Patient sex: M
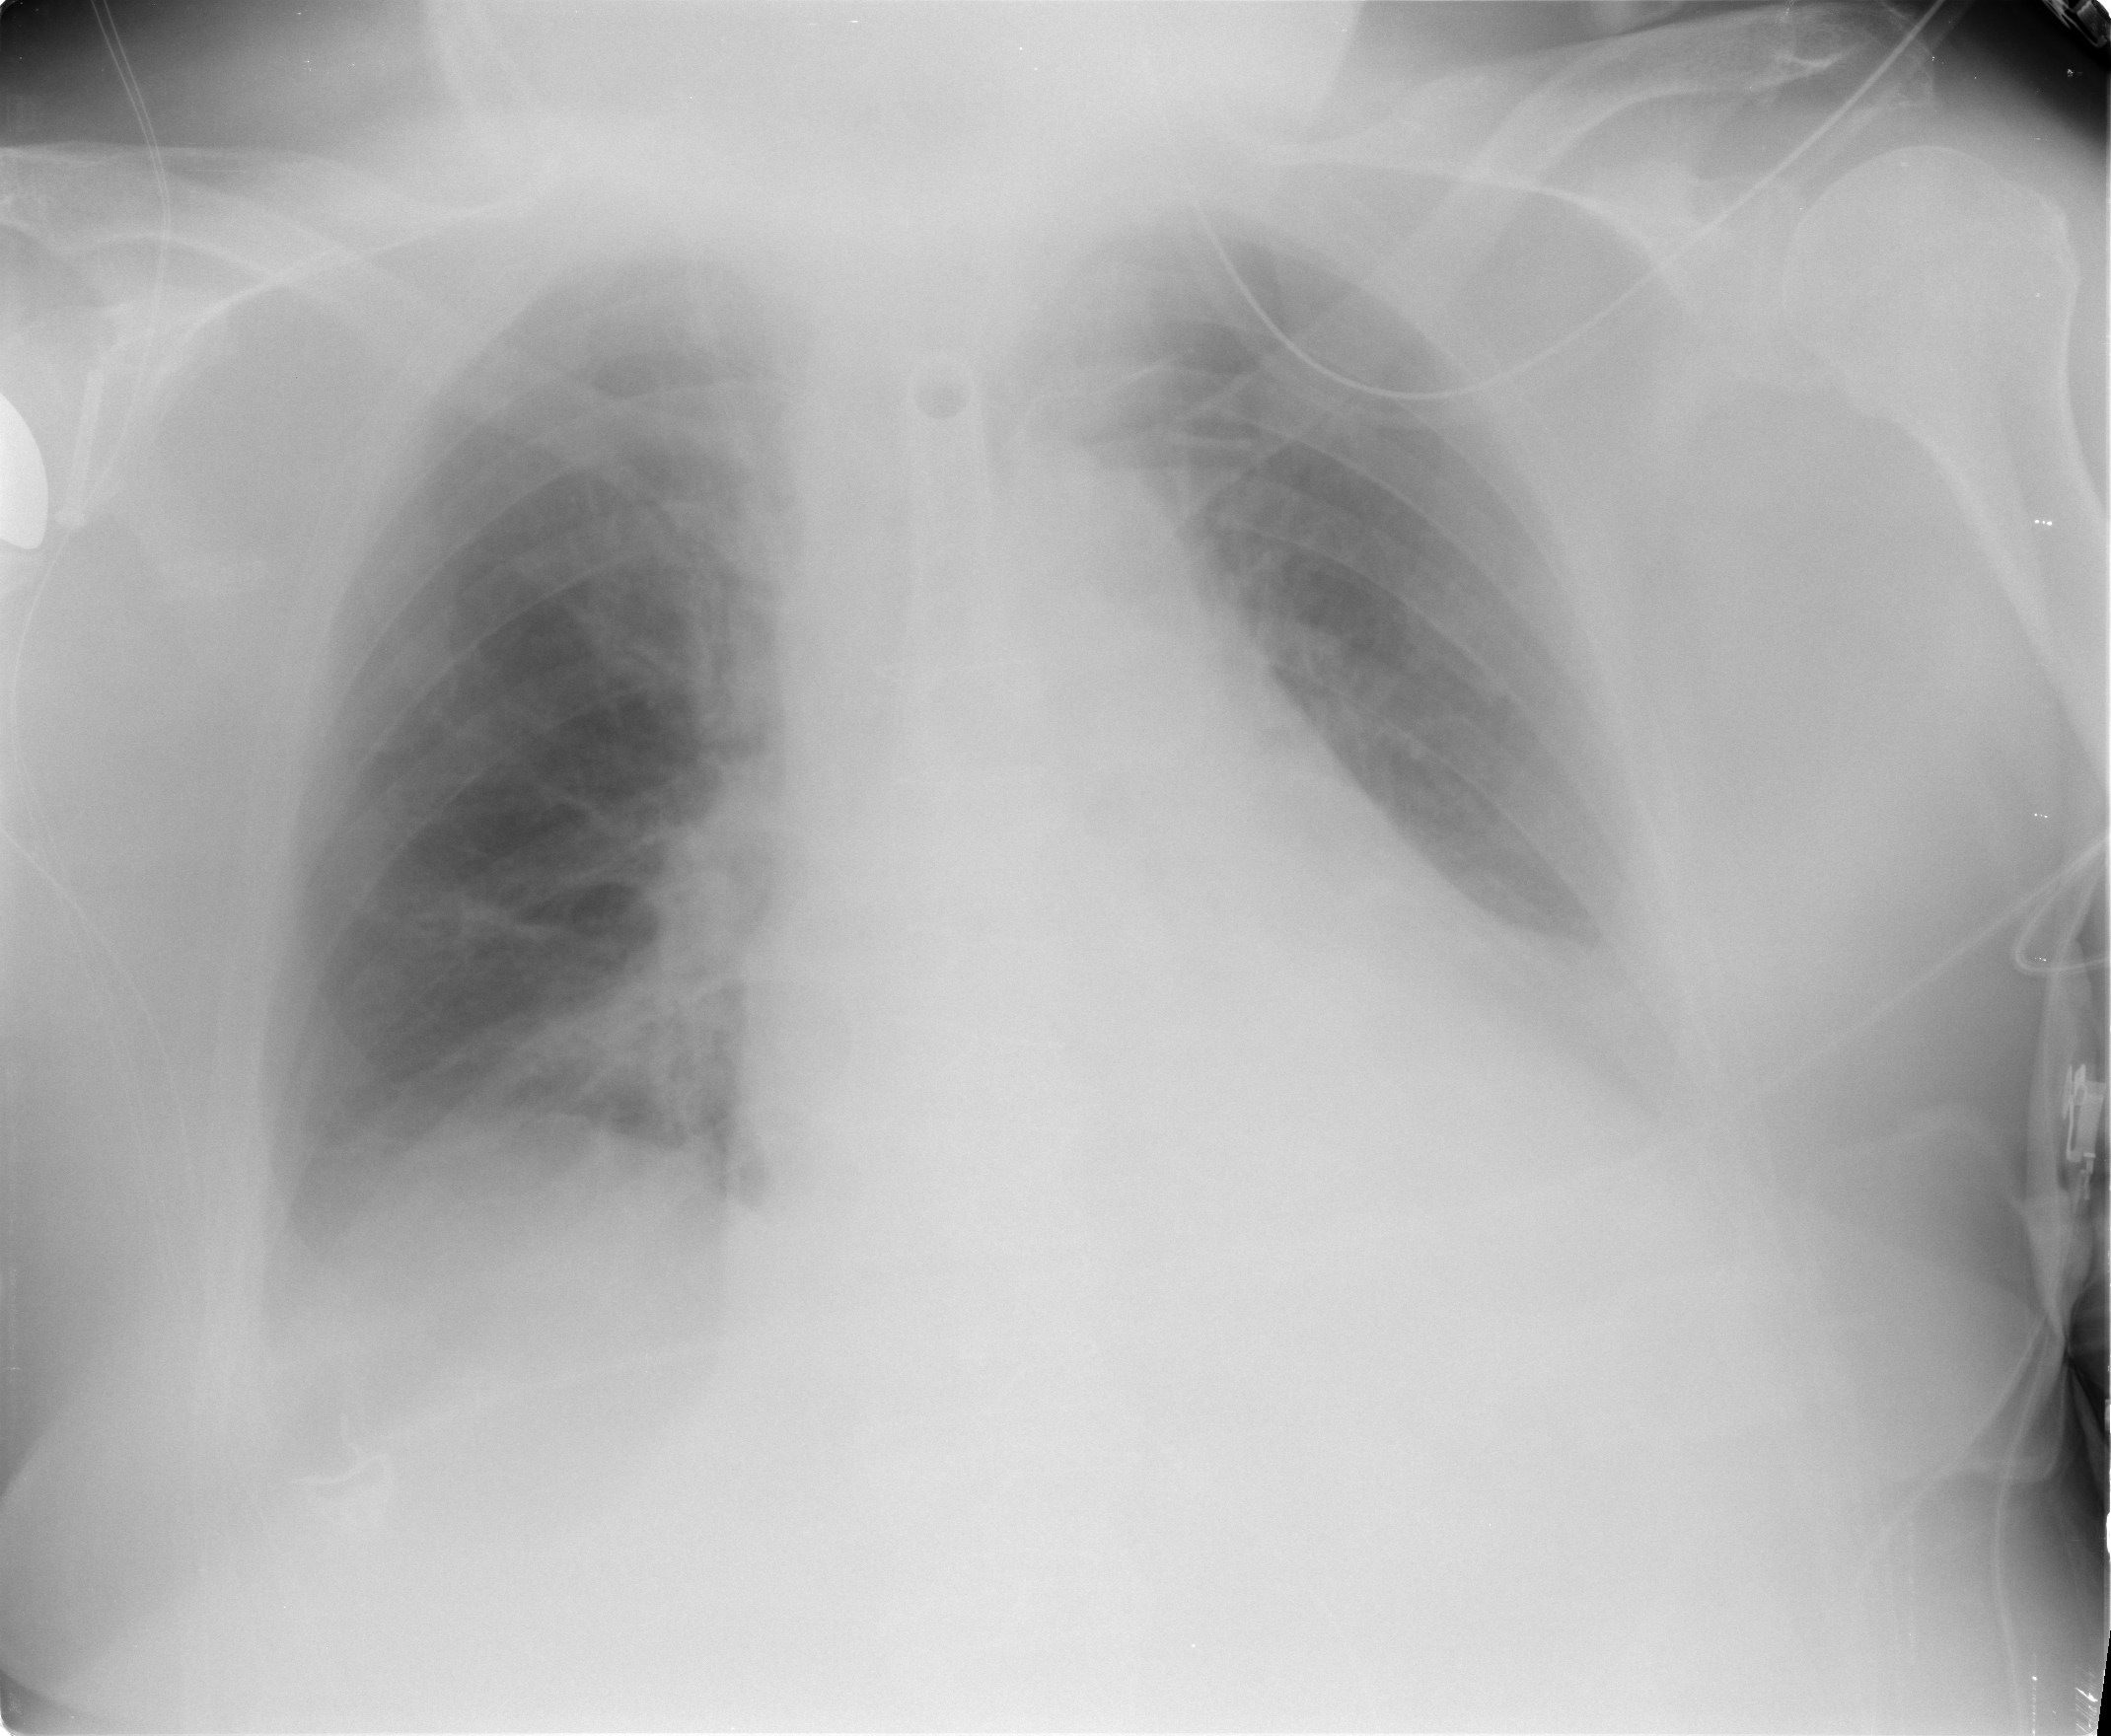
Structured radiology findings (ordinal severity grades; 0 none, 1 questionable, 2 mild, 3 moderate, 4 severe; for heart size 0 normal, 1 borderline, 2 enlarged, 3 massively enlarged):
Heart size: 2
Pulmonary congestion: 0
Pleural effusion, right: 0
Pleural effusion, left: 2
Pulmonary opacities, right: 0
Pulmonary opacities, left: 1
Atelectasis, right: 2
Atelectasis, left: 2